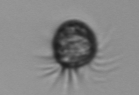
Label: Ciliophora